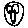
Label: bird